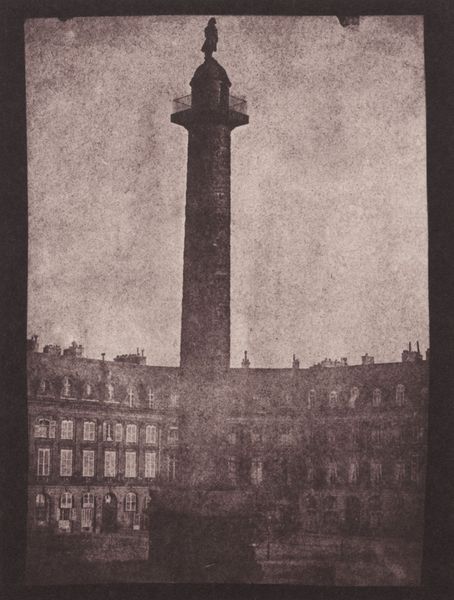
Titel: Place Vendôme
Künstler: William Henry Fox Talbot
Standort: London
Institution: Science Museum
Schlagwörter: dunkel, himmel, mann, weiß, wolken, stadt, fenster, frankreich, grau, mitte, paris, pfeiler, schwarz, säule, säulen, tür, dach, gebäude, haus, schloss, zaun, alt, architektur, sockel, spitze, bild, häuser, brüstung, gitter, figur, england, front, kamin, kamine, schornstein, turm, skulptur, statue, ecke, düster, fassade, fassaden, dächer, schornsteine, sprossenfenster, gelände, vergilbt, hof, türe, platz, sepia, industrie, geländer, plastik, podest, hoch, tor, unscharf, foto, fotografie, bögen, eingang, innenhof, türme, palast, leuchtturm, denkmal, gauben, groß, schwarz weiß, reihe, rom, photo, verschwommen, mansarde, obelisk, fleckig, gaube, geschosse, fotographie, häuserzeile, rondell, stadtbild, stele, siegessäule, plattform, statur, trajanssäule, phallus, bidl, place vendome, trajan, daguerreotypie, trafalgar, square, inenhof, runturm, nelson, 19. jahrhundert, denkmal auf turm, aussichtsplatz, skagerrak